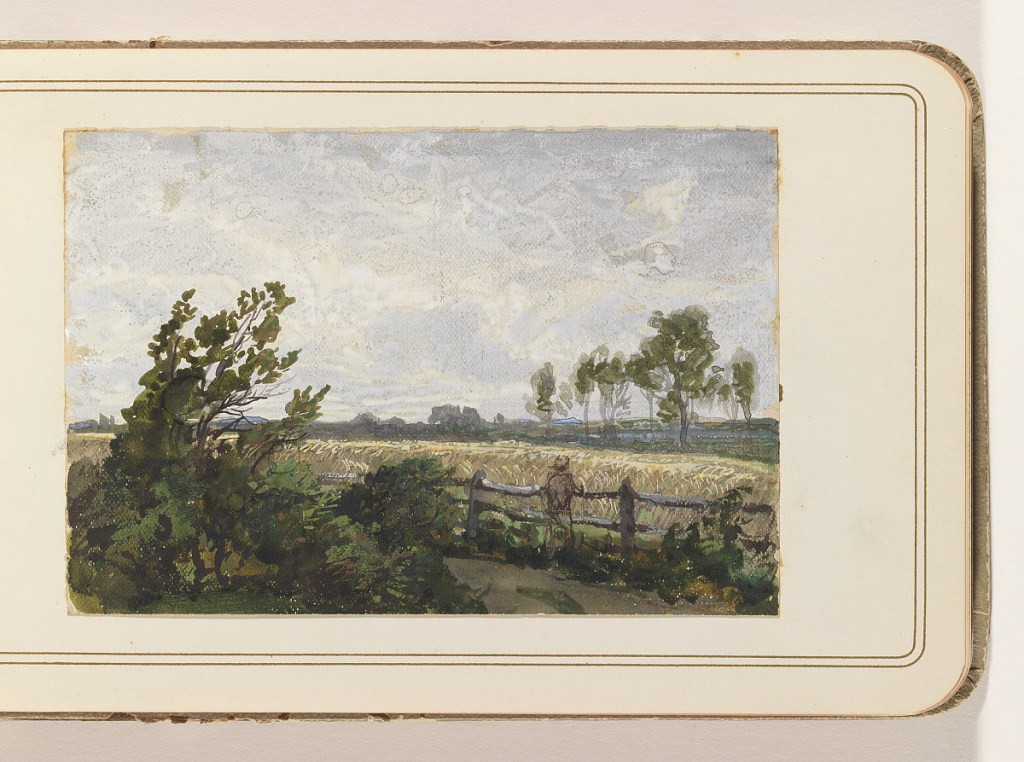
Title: Windswept Landscape
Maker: William Trost Richards, American, 1833–1905
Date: ca. 1884
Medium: Brush and gouache, watercolor, graphite on wove paper, laid down
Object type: Album page
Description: Windswept bushes in the left corner, a field to the right. A man, his back to the viewer, leans on a fence, looking into the distance over the field. Clouds fill the sky.